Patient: sex F, age 77
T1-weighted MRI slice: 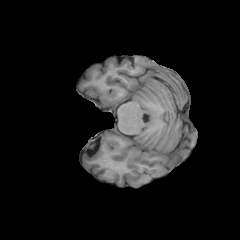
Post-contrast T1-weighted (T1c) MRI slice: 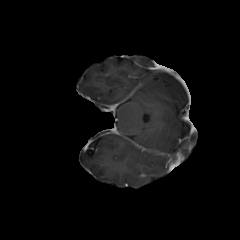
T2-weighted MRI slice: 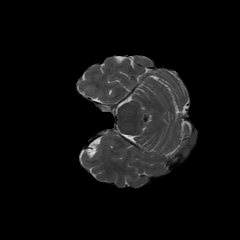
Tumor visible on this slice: no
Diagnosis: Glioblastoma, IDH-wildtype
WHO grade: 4